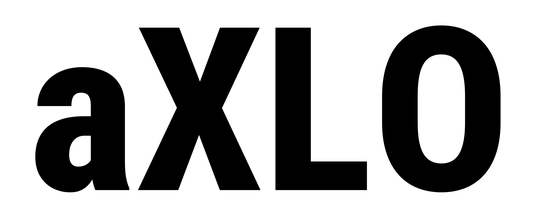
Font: Roboto_Condensed_ExtraBold